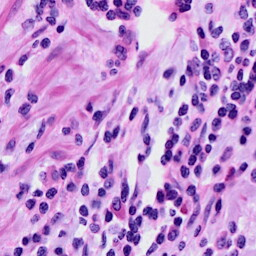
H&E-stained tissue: Cervix